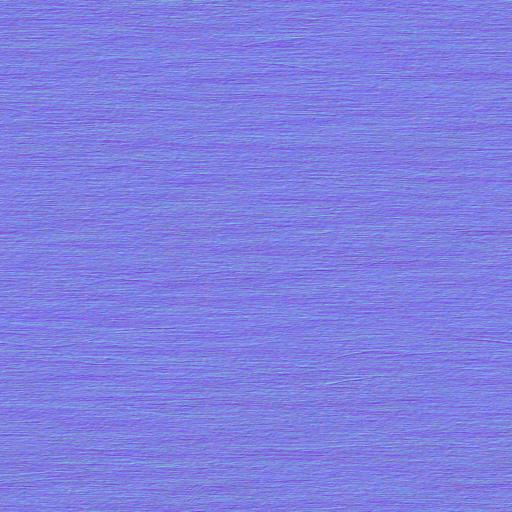
wood